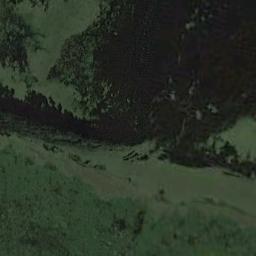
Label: wetland